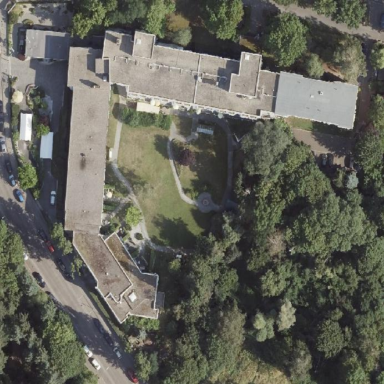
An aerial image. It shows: Nursing home.